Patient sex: F
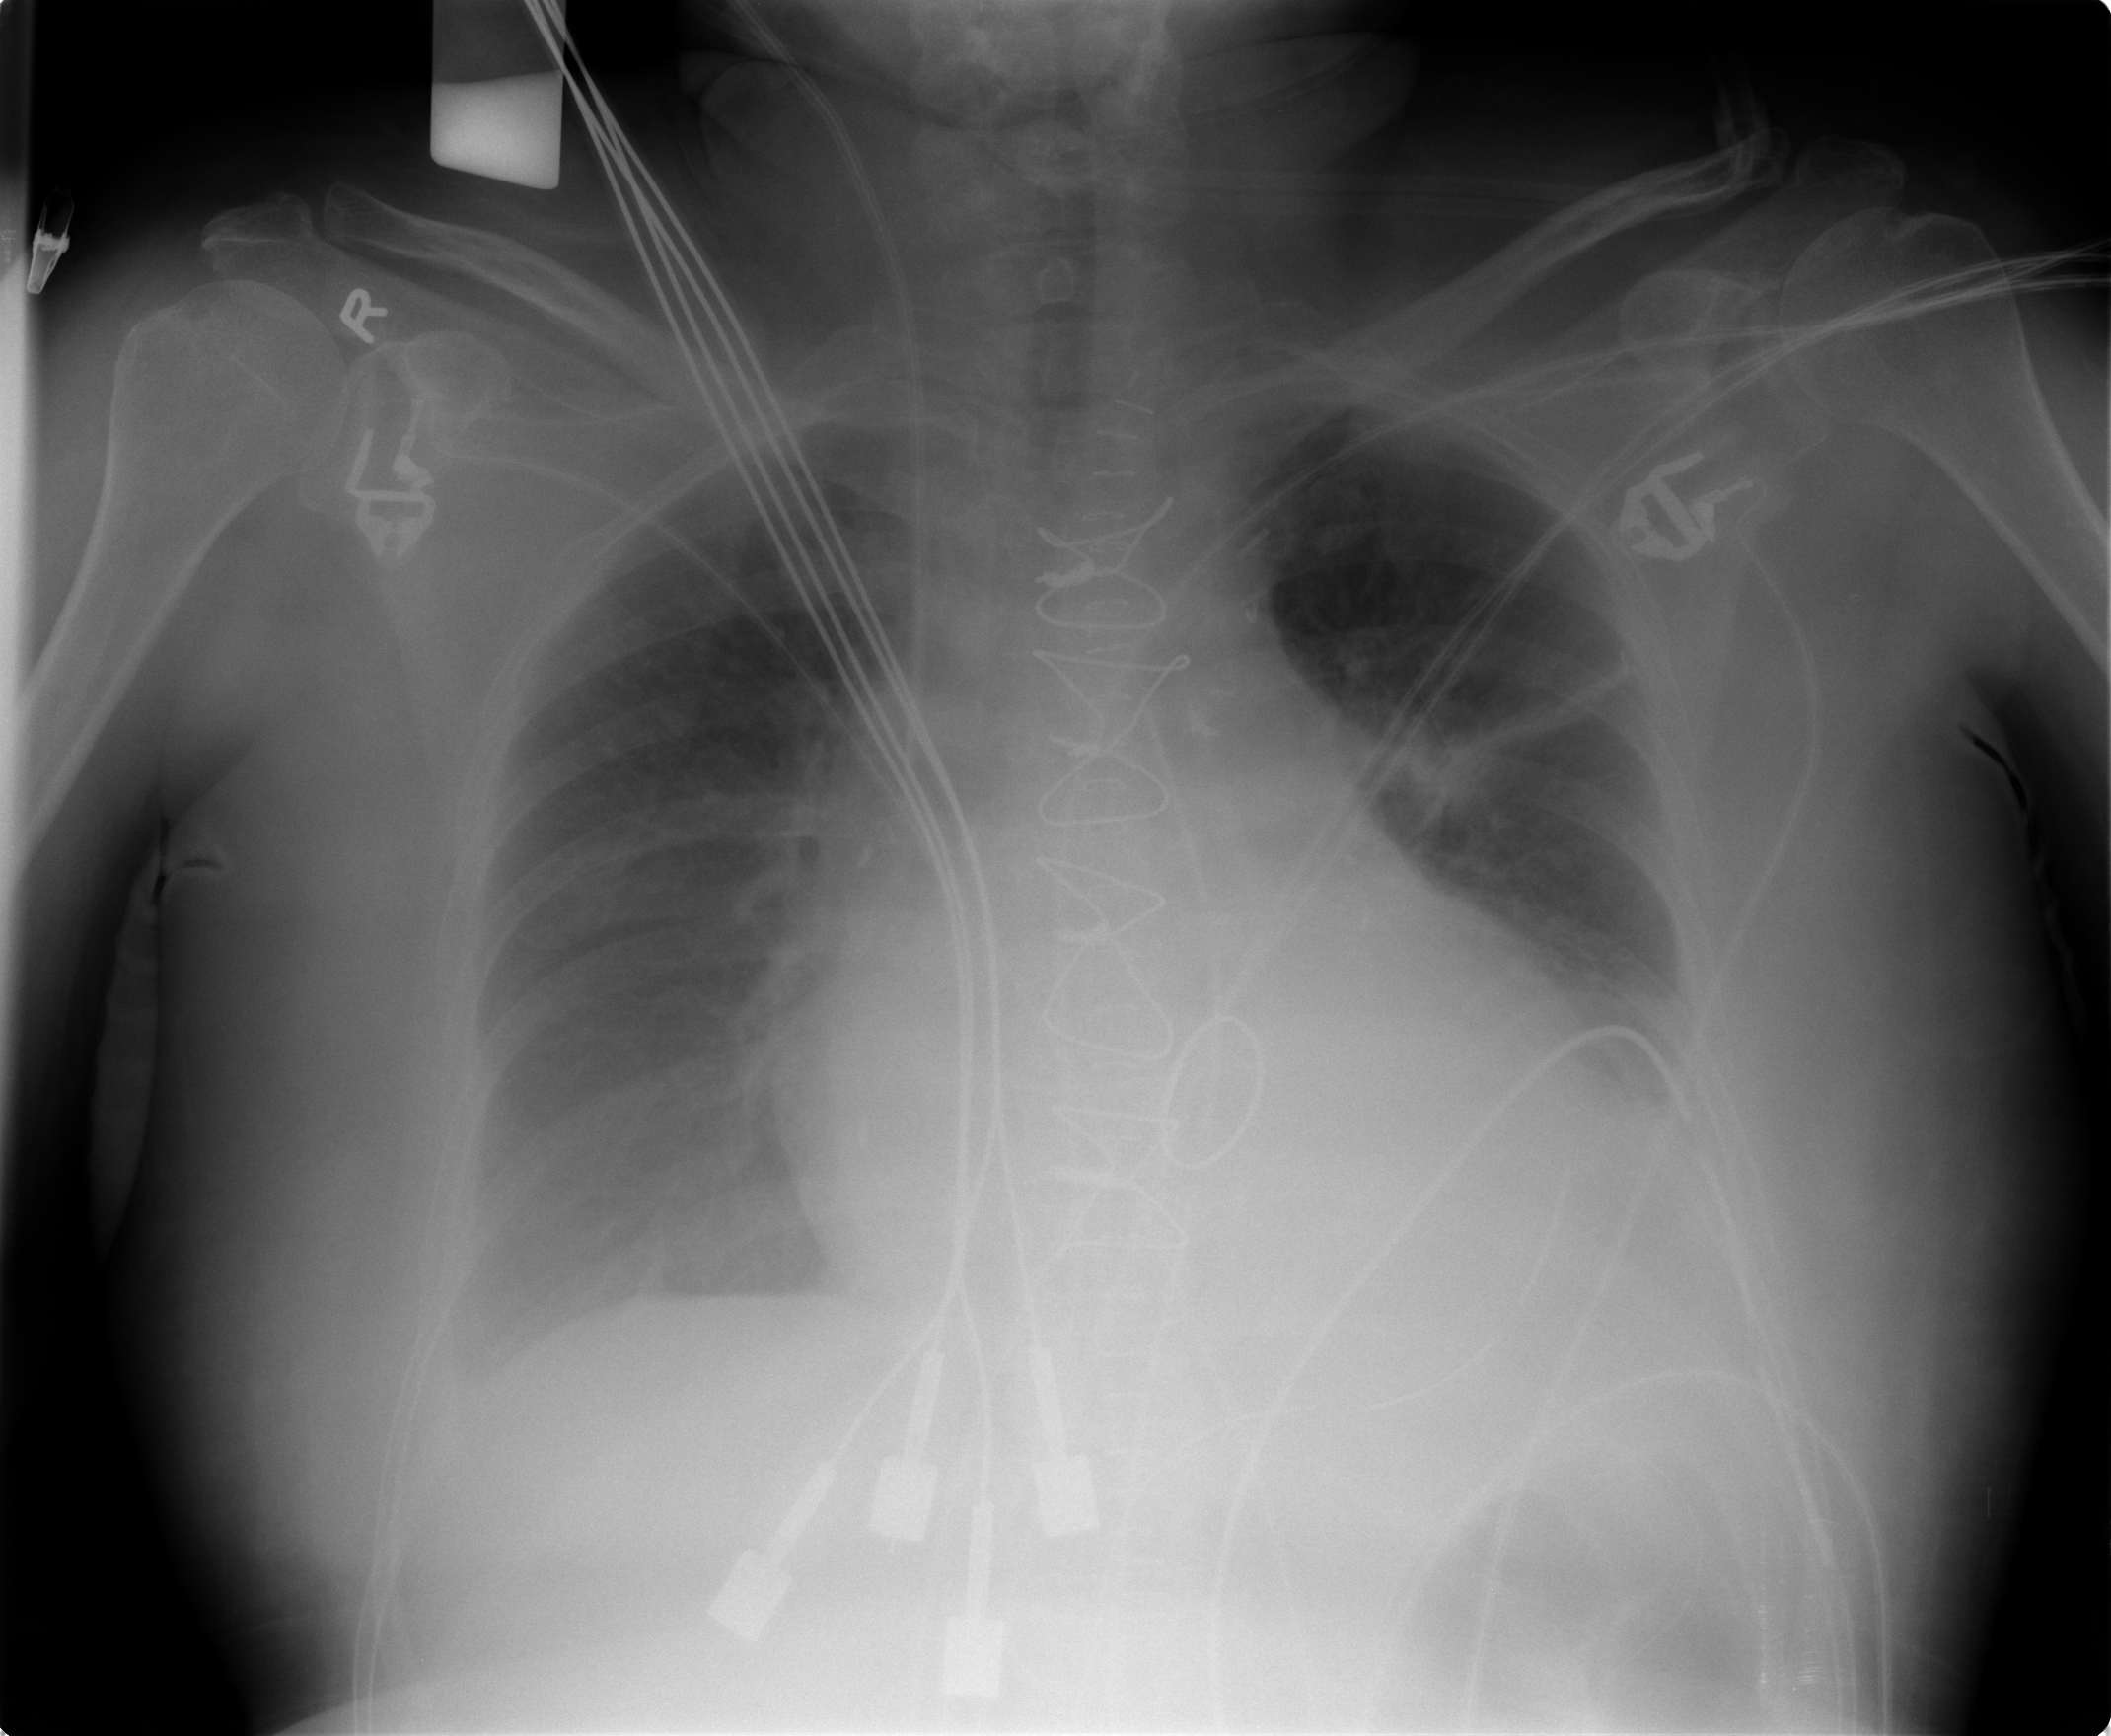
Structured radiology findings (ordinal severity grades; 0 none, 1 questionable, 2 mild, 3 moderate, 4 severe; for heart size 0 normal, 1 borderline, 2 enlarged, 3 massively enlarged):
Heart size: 2
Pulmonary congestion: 2
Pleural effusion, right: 2
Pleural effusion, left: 2
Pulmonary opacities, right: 1
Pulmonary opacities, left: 2
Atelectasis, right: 3
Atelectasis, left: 2